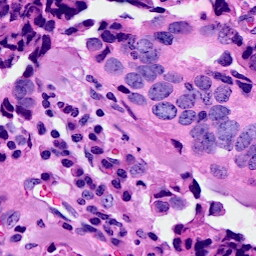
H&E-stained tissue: Breast